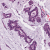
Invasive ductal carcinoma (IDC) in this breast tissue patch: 1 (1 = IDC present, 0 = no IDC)